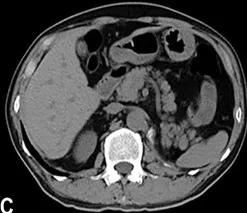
(C) Axial unenhanced CT image of 7 months after operation.
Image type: radiology (ct)